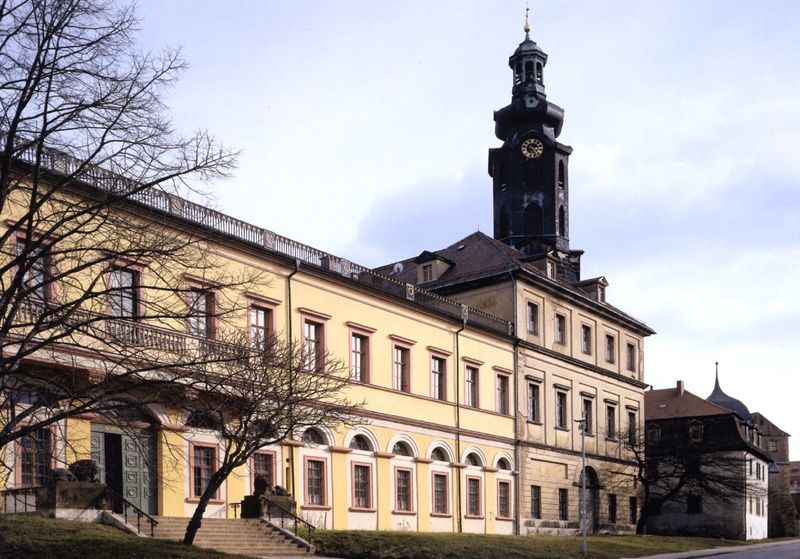
Titel: Westflügel des Residenzschlosses in Weimar
Standort: Weimar, Residenzschloss (EU - D - Thüringen)
Schlagwörter: baum, blau, himmel, weiß, wolken, bäume, gelb, kirchturm, stadt, äste, fenster, strasse, tür, dach, gebäude, haus, rot, wolke, architektur, stein, gitter, kirche, reiter, turm, balkon, bogen, fassade, kahl, rundbogen, treppe, uhr, geländer, stufen, foto, fotografie, bögen, eingang, kloster, balustrade, scheiben, photo, glocke, rundbögen, ballustrade, bau, geschoss, kirchturmuhr, turmuhr, flachdach, oberlicht, baluster, architekturfotografie, balokon, soturm, afgang, dachgitter